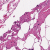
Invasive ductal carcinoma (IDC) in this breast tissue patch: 0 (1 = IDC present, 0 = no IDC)